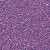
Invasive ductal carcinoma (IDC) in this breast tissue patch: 1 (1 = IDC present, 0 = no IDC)